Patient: sex M, age 51
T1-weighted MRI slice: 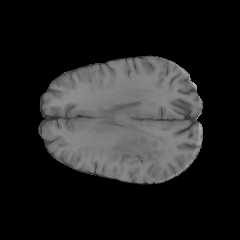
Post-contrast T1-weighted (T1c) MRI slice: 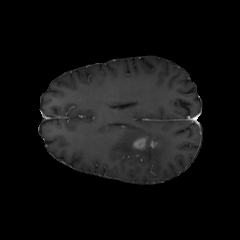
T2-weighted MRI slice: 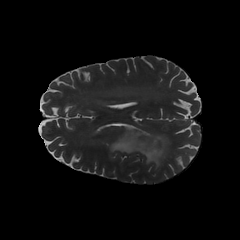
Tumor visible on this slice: yes
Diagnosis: Glioblastoma, IDH-wildtype
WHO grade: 4